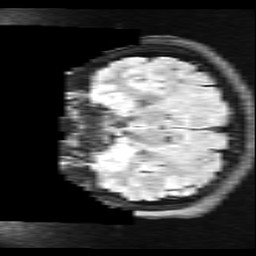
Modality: FLAIR
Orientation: coronal
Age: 27
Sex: female
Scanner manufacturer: ge
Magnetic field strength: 3 T
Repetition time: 11 s
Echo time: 0.1497 s